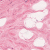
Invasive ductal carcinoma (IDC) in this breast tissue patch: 0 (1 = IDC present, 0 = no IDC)